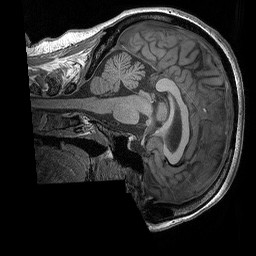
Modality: T1w
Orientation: sagittal
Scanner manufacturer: siemens
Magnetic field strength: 3 T
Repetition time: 2.3 s
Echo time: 0.00298 s